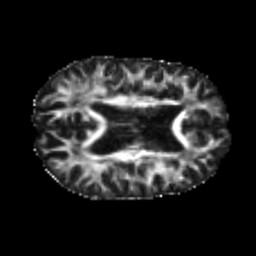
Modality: FA
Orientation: axial
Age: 21
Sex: male
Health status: healthy
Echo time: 0.074 s